【题型】填空题　【知识点】立体几何　【难度】easy
动点 $P$，$Q$ 分别位于圆柱的上下底面，且 $|PQ|$ 的最小值为 3，最大值为 5，则圆柱的表面积为\underline{\qquad\qquad}.
【解答】
【答案】 $20\pi$

【分析】 本题根据题意可判断出圆柱的母线长为 3，由勾股定理求出圆柱底面的直径为 4，从而求出圆柱的表面积.

【详解】 如图所示：

由题意知，圆柱的母线长为 3，底面的直径为 $\sqrt{5^2 - 3^2} = 4$，

因此圆柱的表面积为 $2 \cdot \pi \cdot 2^2 + 2\pi \cdot 2 \times 3 = 20\pi$.

故答案为：$20\pi$.
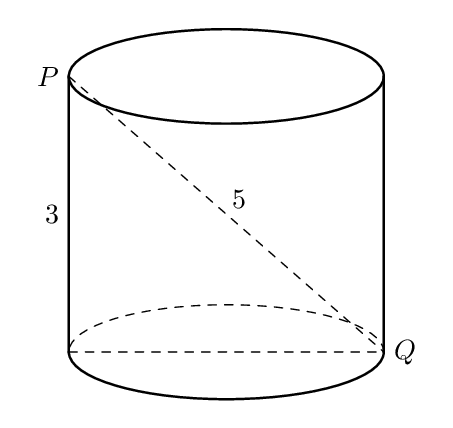